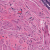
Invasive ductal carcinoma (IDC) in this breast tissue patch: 0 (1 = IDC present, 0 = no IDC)